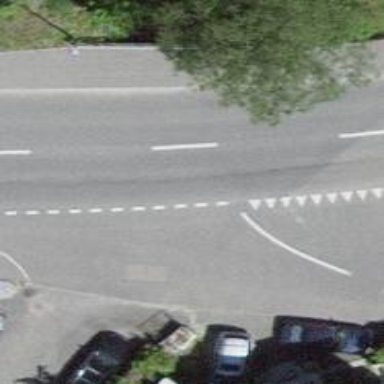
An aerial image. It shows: Road with "give way" sign.